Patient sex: F
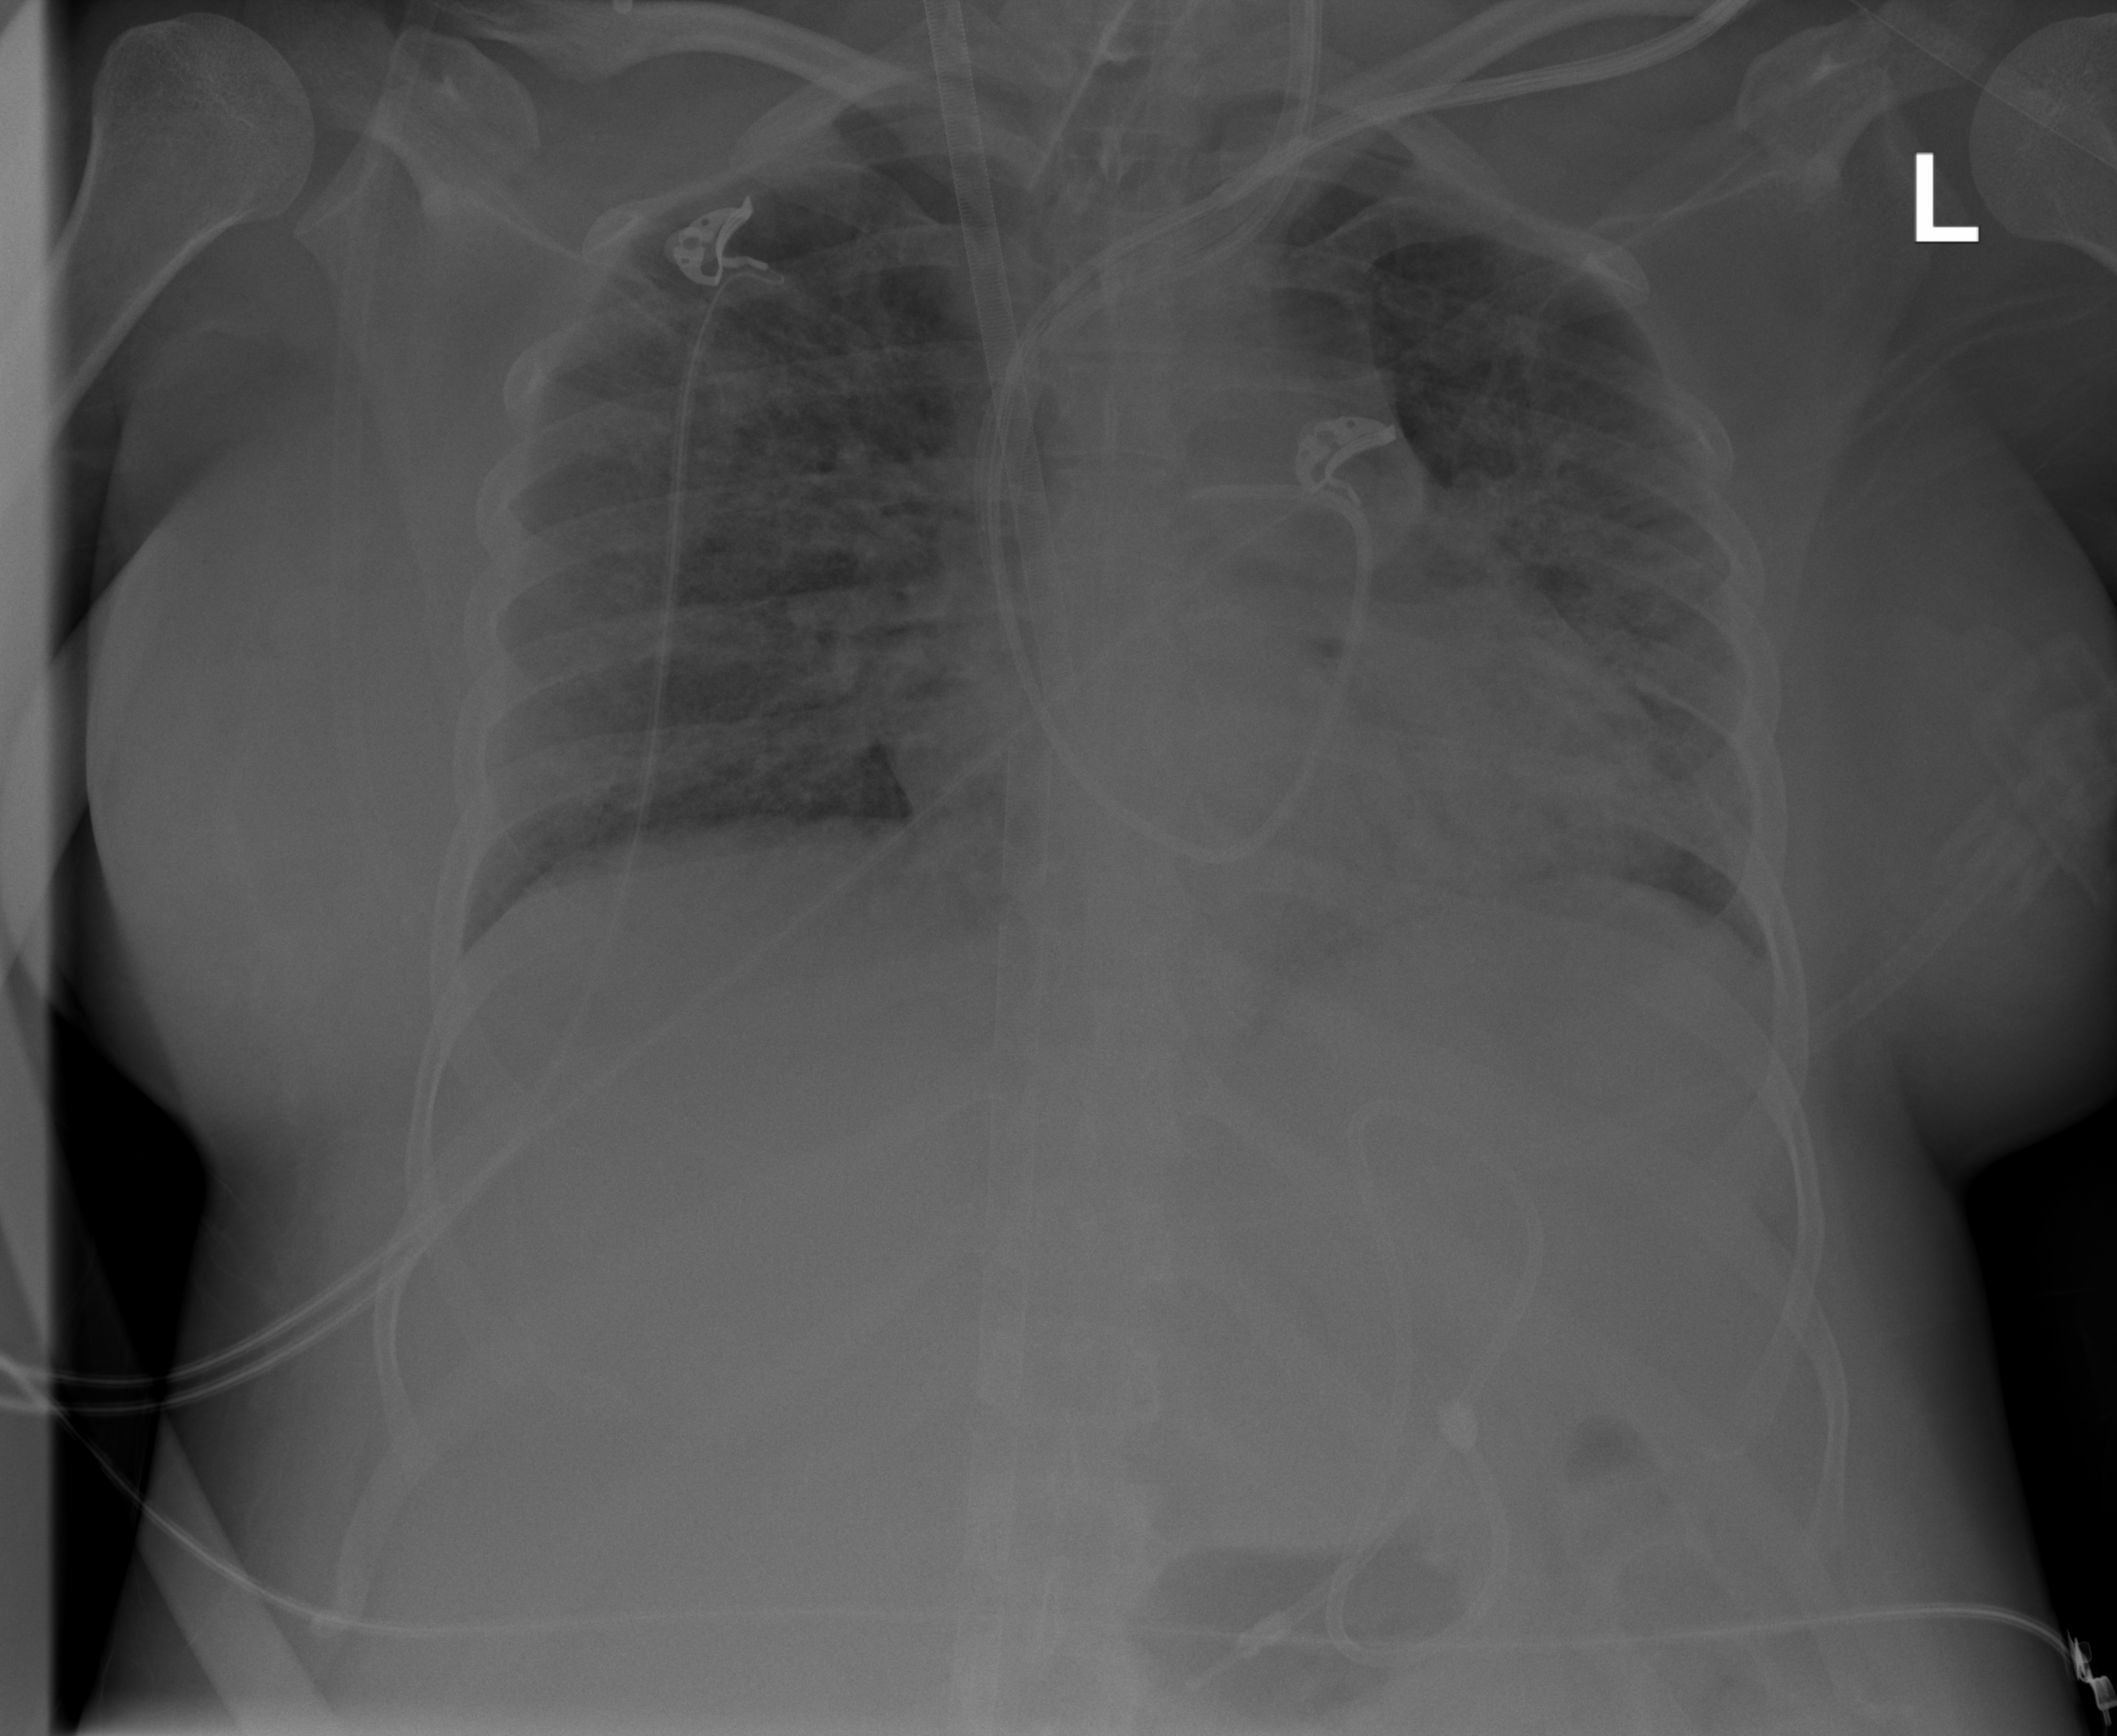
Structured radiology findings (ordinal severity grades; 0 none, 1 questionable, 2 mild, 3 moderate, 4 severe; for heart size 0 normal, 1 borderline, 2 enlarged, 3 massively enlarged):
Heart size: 2
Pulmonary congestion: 1
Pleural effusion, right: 0
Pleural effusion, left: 1
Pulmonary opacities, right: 3
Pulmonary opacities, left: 3
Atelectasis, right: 2
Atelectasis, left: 2